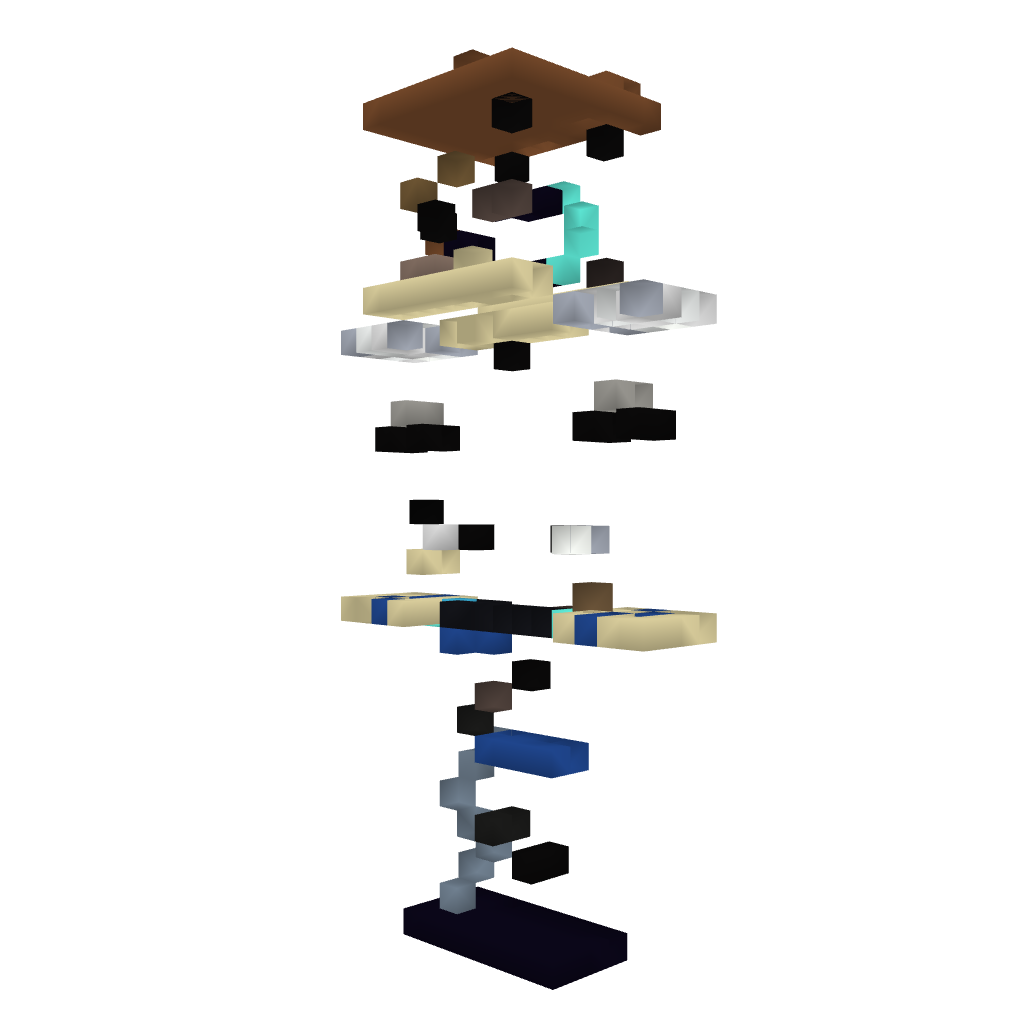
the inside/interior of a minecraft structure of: Swagmasterer (Me!)